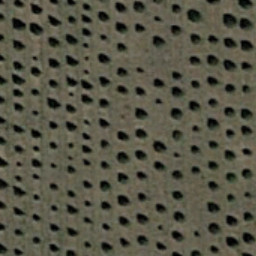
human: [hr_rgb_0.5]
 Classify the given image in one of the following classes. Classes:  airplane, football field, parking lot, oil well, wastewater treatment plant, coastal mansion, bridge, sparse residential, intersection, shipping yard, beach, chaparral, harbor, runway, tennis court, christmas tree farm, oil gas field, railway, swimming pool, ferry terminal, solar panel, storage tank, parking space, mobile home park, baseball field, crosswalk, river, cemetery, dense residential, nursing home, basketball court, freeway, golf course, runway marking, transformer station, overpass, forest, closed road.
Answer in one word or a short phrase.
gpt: christmas tree farm